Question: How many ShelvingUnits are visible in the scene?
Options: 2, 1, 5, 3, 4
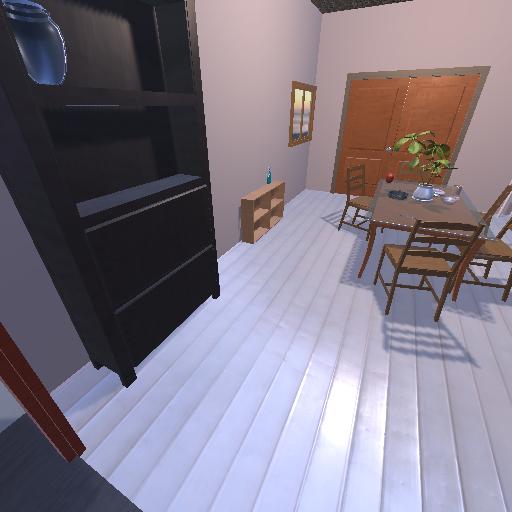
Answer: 2